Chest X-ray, PA view. Patient: 61 years old, sex M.
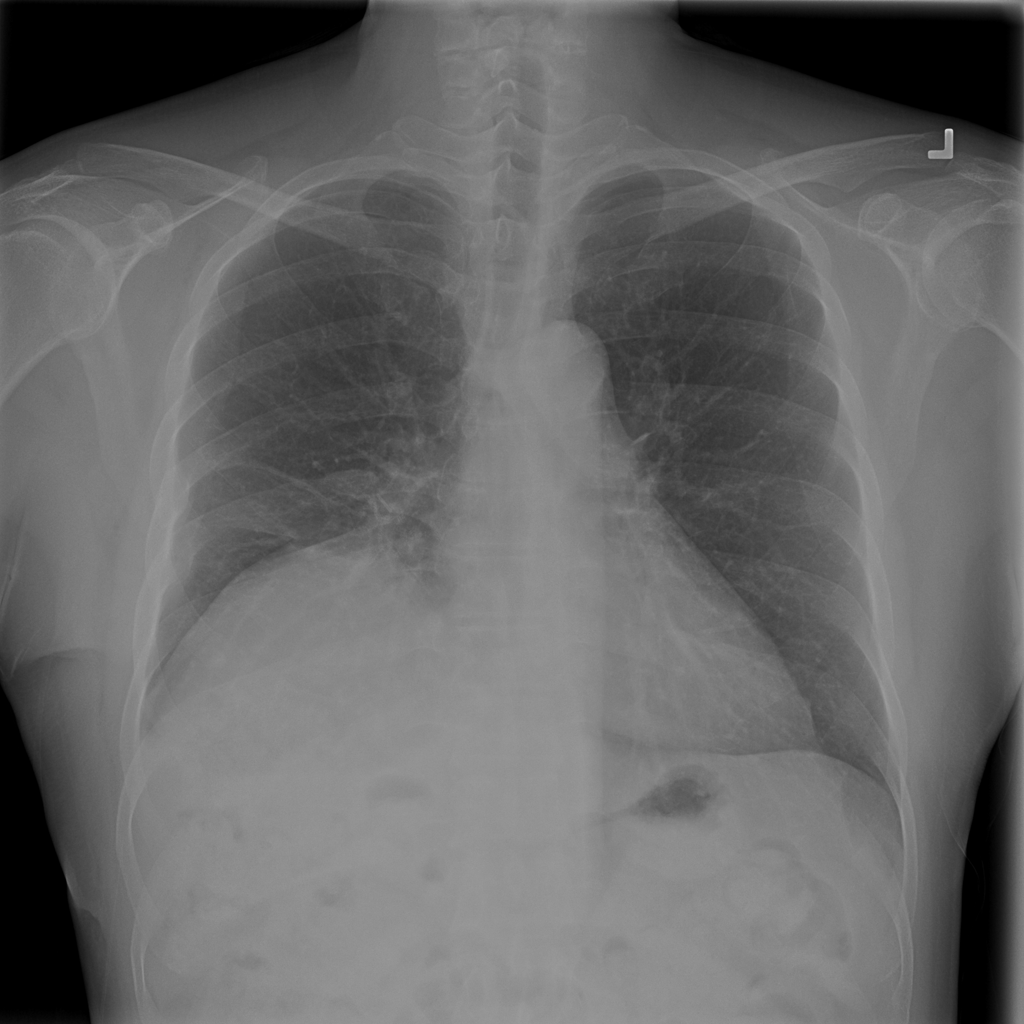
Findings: Emphysema, Infiltration